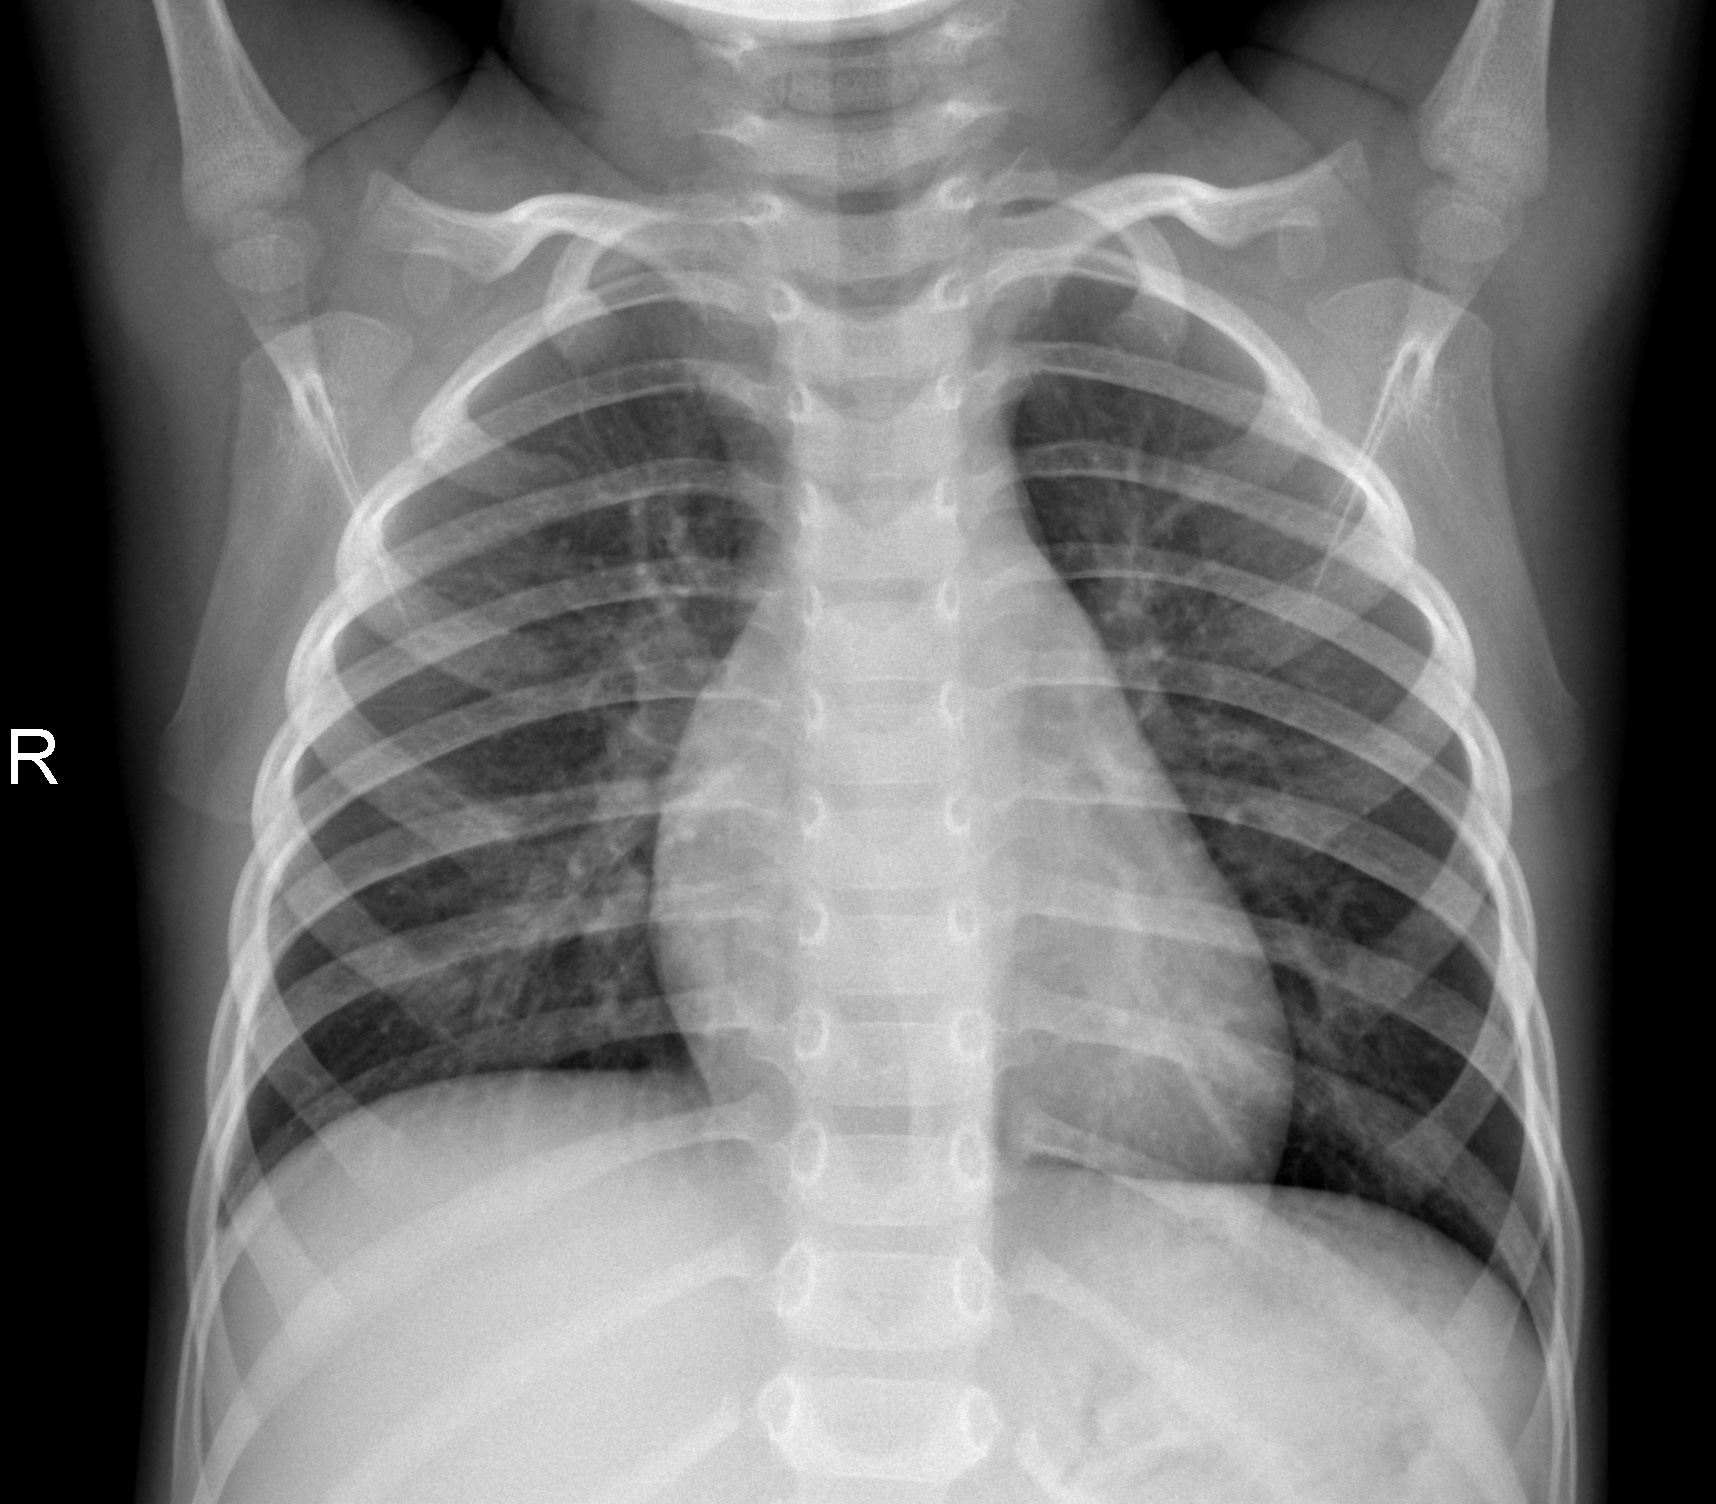
Diagnosis: NORMAL